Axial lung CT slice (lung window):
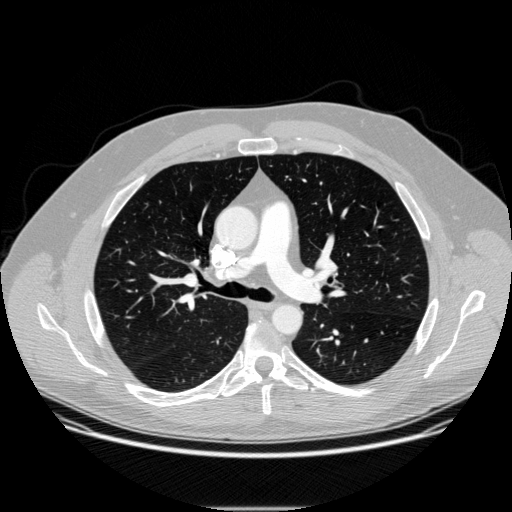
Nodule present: no